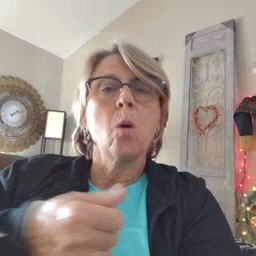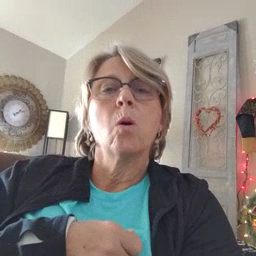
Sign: tomorrow